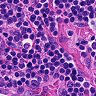
Metastatic tissue present: no